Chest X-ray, PA view. Patient: 31 years old, sex M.
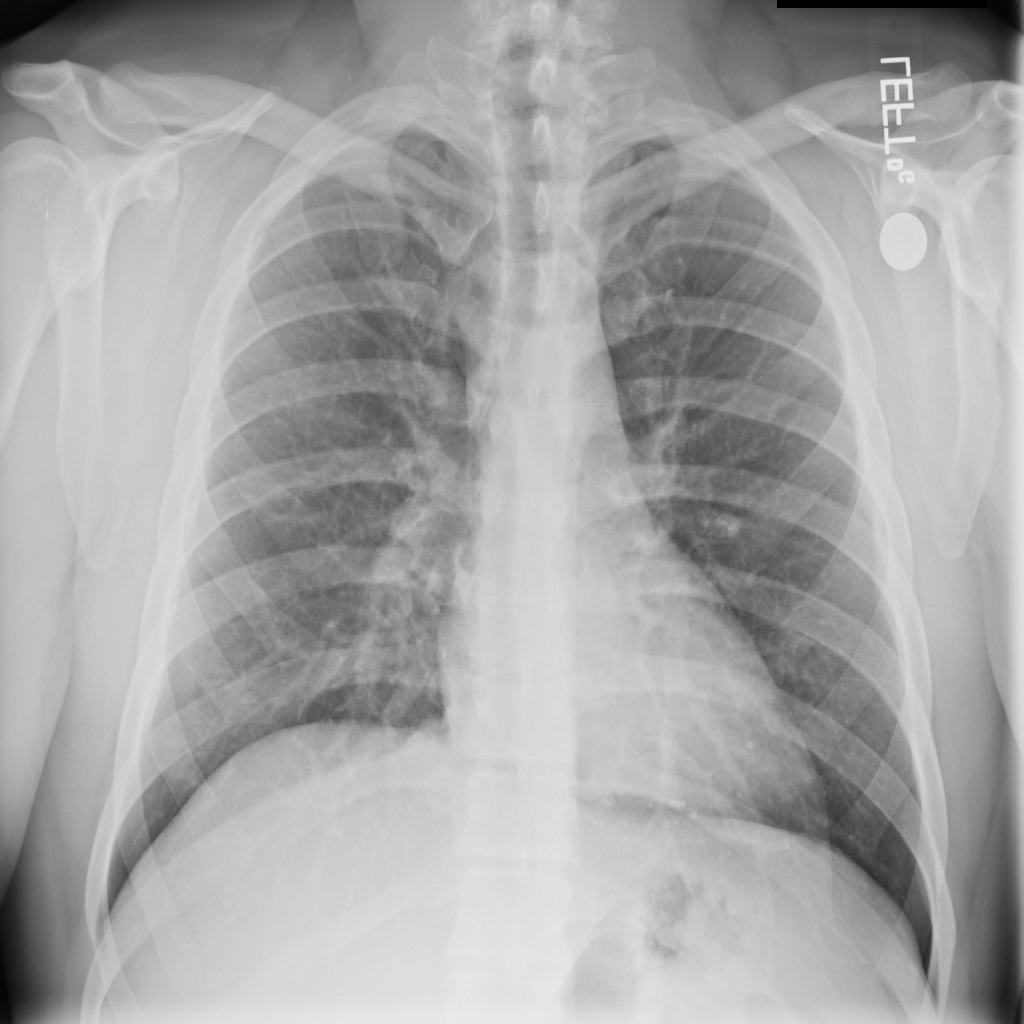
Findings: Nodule